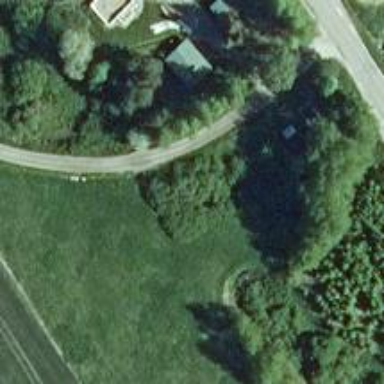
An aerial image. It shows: Culvert tunnel.